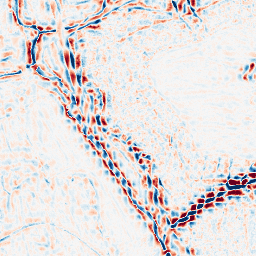
Category: wavelet
Decomposition family: wavelet_dwt
Decomposition parameters: wavelet: coif2
level: 3
Upsampling method: bspline
Upsampling parameters: scale: 8
Upsampling scale: 8